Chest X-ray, PA view. Patient: 18 years old, sex M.
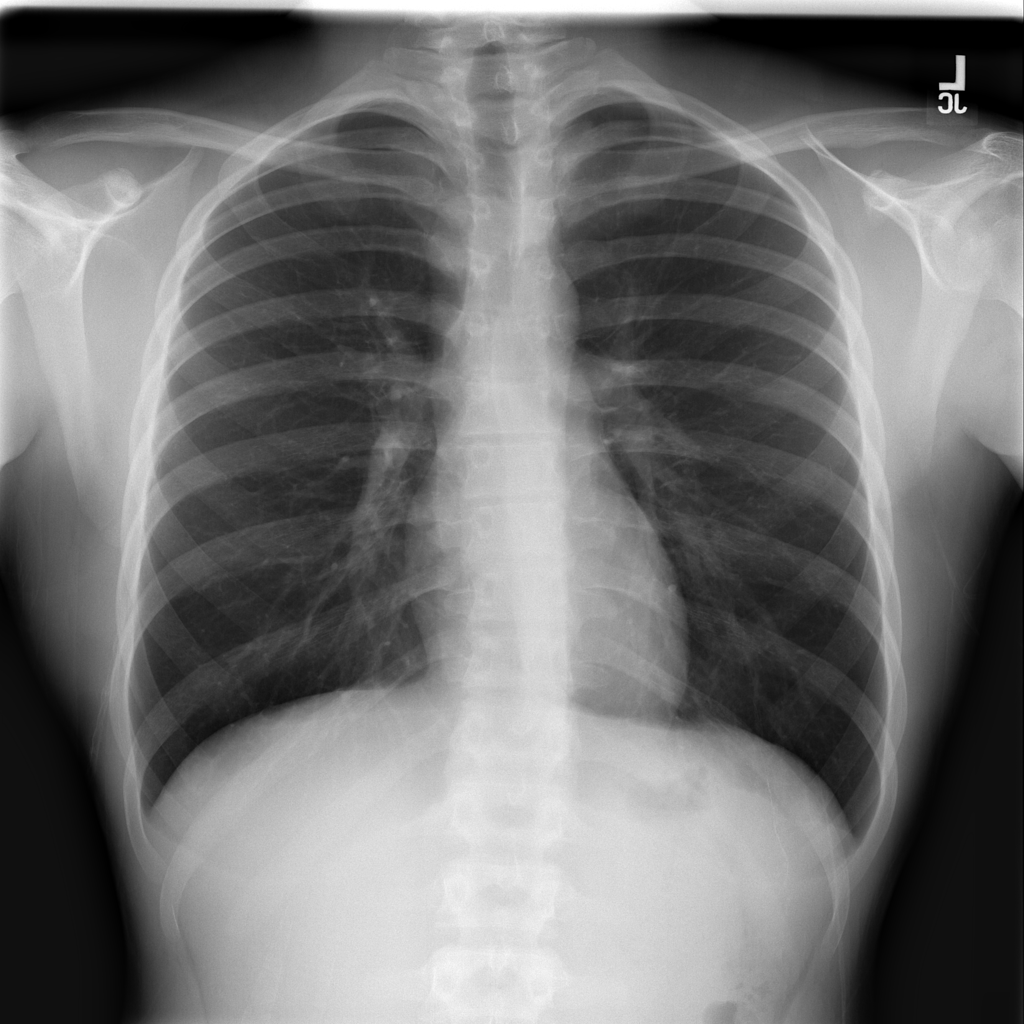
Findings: No Finding